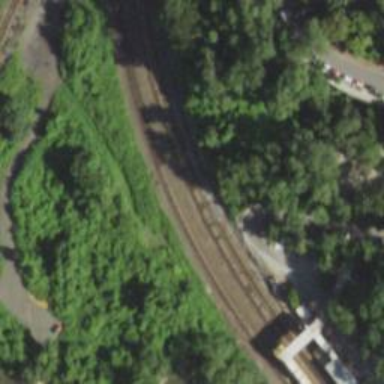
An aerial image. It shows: Electrified railway with rail tracks.